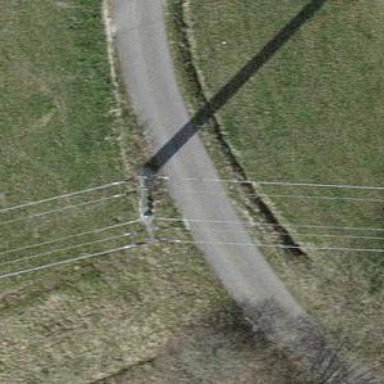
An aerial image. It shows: Power tower.